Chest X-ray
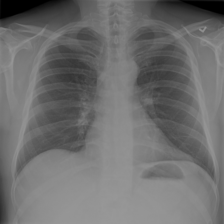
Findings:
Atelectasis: negative
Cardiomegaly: negative
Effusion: negative
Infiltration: positive
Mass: negative
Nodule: negative
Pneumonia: negative
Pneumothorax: negative
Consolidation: negative
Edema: negative
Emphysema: negative
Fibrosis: negative
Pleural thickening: negative
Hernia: negative